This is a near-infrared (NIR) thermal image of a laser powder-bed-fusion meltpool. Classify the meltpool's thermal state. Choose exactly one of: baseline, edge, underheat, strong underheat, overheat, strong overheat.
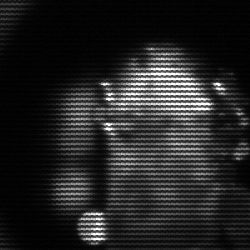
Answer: strong underheat